Question: I've been reading about path-finding algorithms and I'm currently looking for one that works just like the A* but where the agent cannot move diagonally. Do the nodes still expand diagonally or is it some other way? Perhaps it's not related to A* at all? Also please consider the following image where it shows that the triangle is our agent, the brown rectangle is an obstacle between the grid squares and the arrow is just to make it clear that you can still walk through squares that have obstacles on their "borders", when not face to face to that obstacle. What kind of algorithm would you advise me as a base to a path-finding problem with these characteristics? Forgive me if something like this was posted already, I couldn't find it.

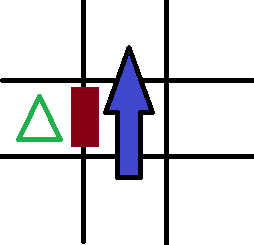
Answer: A* is a search algorithm in a graph, given a starting location and a set of target nodes, it finds a path - based on the graph's vertices and edges.
If you want your agent to be unable to move diagonally, all you need to do is design your graph such that there is no edge between diagonal vertices.
I assume you are using a 'next:V->2^V' function to get all positions your agent can be next step. If it is the case, just make sure diagonals are not returned from this function.